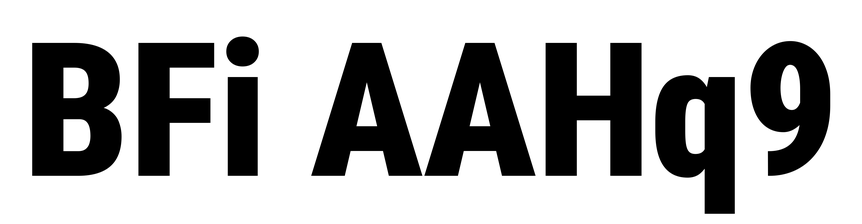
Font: Roboto_Condensed_Black